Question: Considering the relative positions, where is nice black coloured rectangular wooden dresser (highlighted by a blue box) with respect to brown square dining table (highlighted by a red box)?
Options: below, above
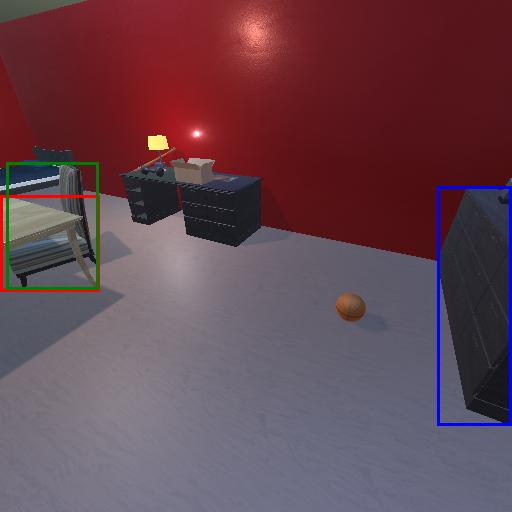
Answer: below